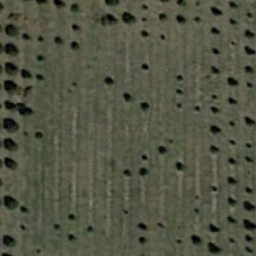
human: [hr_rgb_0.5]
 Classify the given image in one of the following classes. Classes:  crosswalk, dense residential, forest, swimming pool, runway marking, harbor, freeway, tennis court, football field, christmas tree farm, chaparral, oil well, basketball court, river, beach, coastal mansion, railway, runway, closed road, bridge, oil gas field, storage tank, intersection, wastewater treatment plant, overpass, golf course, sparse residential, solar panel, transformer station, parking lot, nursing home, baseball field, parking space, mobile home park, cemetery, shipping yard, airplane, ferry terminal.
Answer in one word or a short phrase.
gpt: christmas tree farm